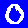
Digit: 0